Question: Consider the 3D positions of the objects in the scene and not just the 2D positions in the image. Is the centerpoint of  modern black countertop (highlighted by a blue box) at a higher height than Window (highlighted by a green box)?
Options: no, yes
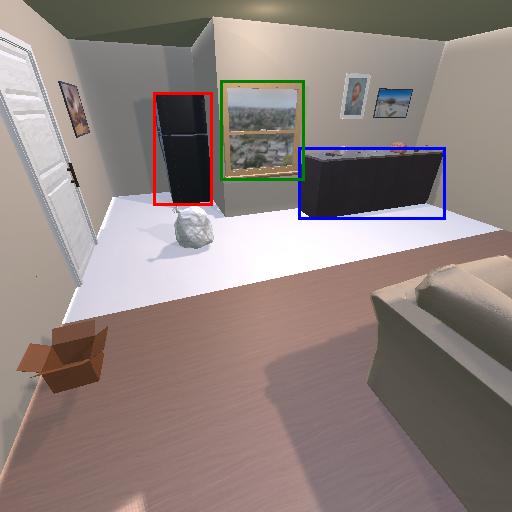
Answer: no